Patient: sex F, age 65
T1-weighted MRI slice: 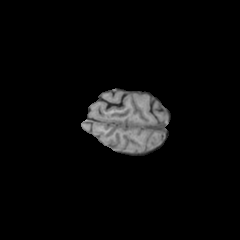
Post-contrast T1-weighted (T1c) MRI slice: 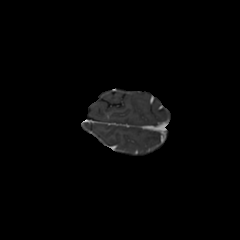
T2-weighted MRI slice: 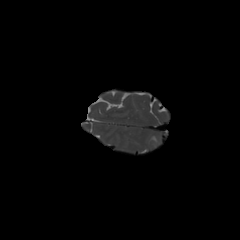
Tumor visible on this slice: yes
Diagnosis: Glioblastoma, IDH-wildtype
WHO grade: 4